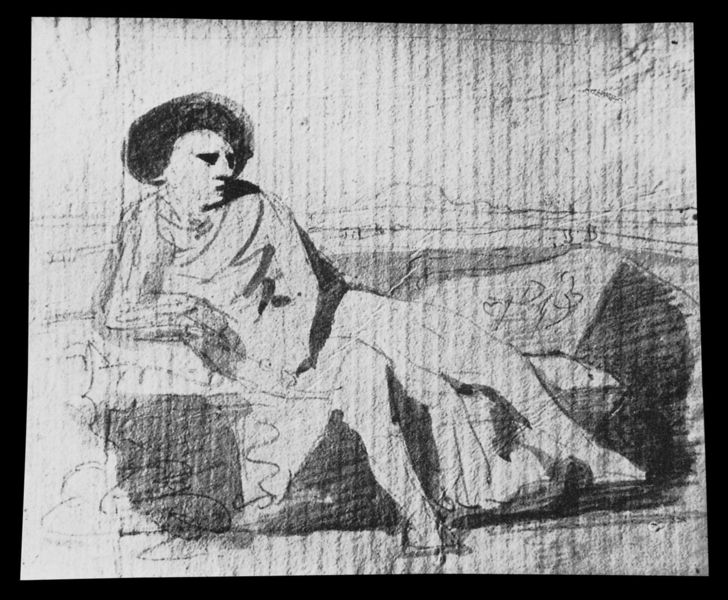
Titel: Goethe in der Campagna di Roma (Skizze)
Künstler: Johann Heinrich d.Ä. Tischbein
Institution: Weimar, Gothe-Nationalmuseum
Schlagwörter: baum, berg, feder, mann, umhang, landschaft, sitzen, frau, hut, schwarz, skizze, stützen, vordergrund, weiss, zeichnung, blick, tuch, arm, arme, augen, stein, einsam, mantel, sitzend, beine, papier, sofa, liegen, italien, modern, lehnen, kissen, polster, dichter, streifen, bett, sandalen, ellenbogen, liegend, divan, striche, tusche, diwan, pinsel, kontraste, liege, lässig, abstützen, goethe, lavierung, zerknittert, textur, scharze haare